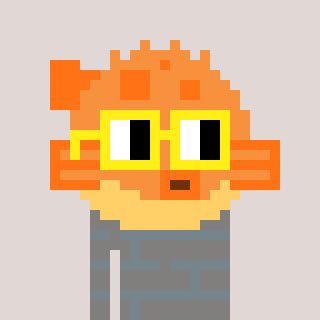
a pixel art character with square yellow glasses, a pufferfish-shaped head and a bluegrey-colored body on a warm background